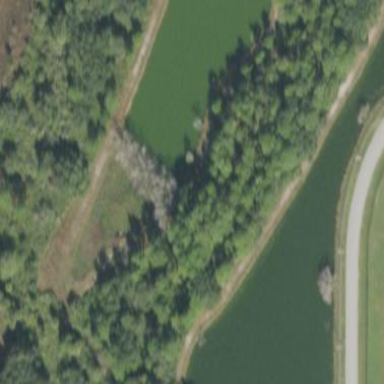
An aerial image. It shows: Serene pond surrounded by nature.